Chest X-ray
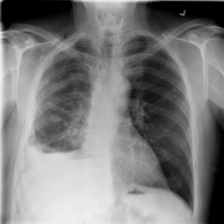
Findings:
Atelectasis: negative
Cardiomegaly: negative
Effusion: negative
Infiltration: negative
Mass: negative
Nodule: negative
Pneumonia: negative
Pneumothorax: negative
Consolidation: negative
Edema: negative
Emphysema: negative
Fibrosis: negative
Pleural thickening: negative
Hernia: negative